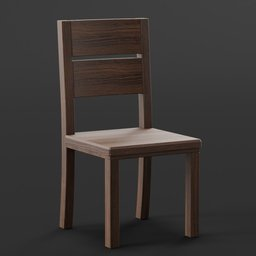
Label: furniture